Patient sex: F
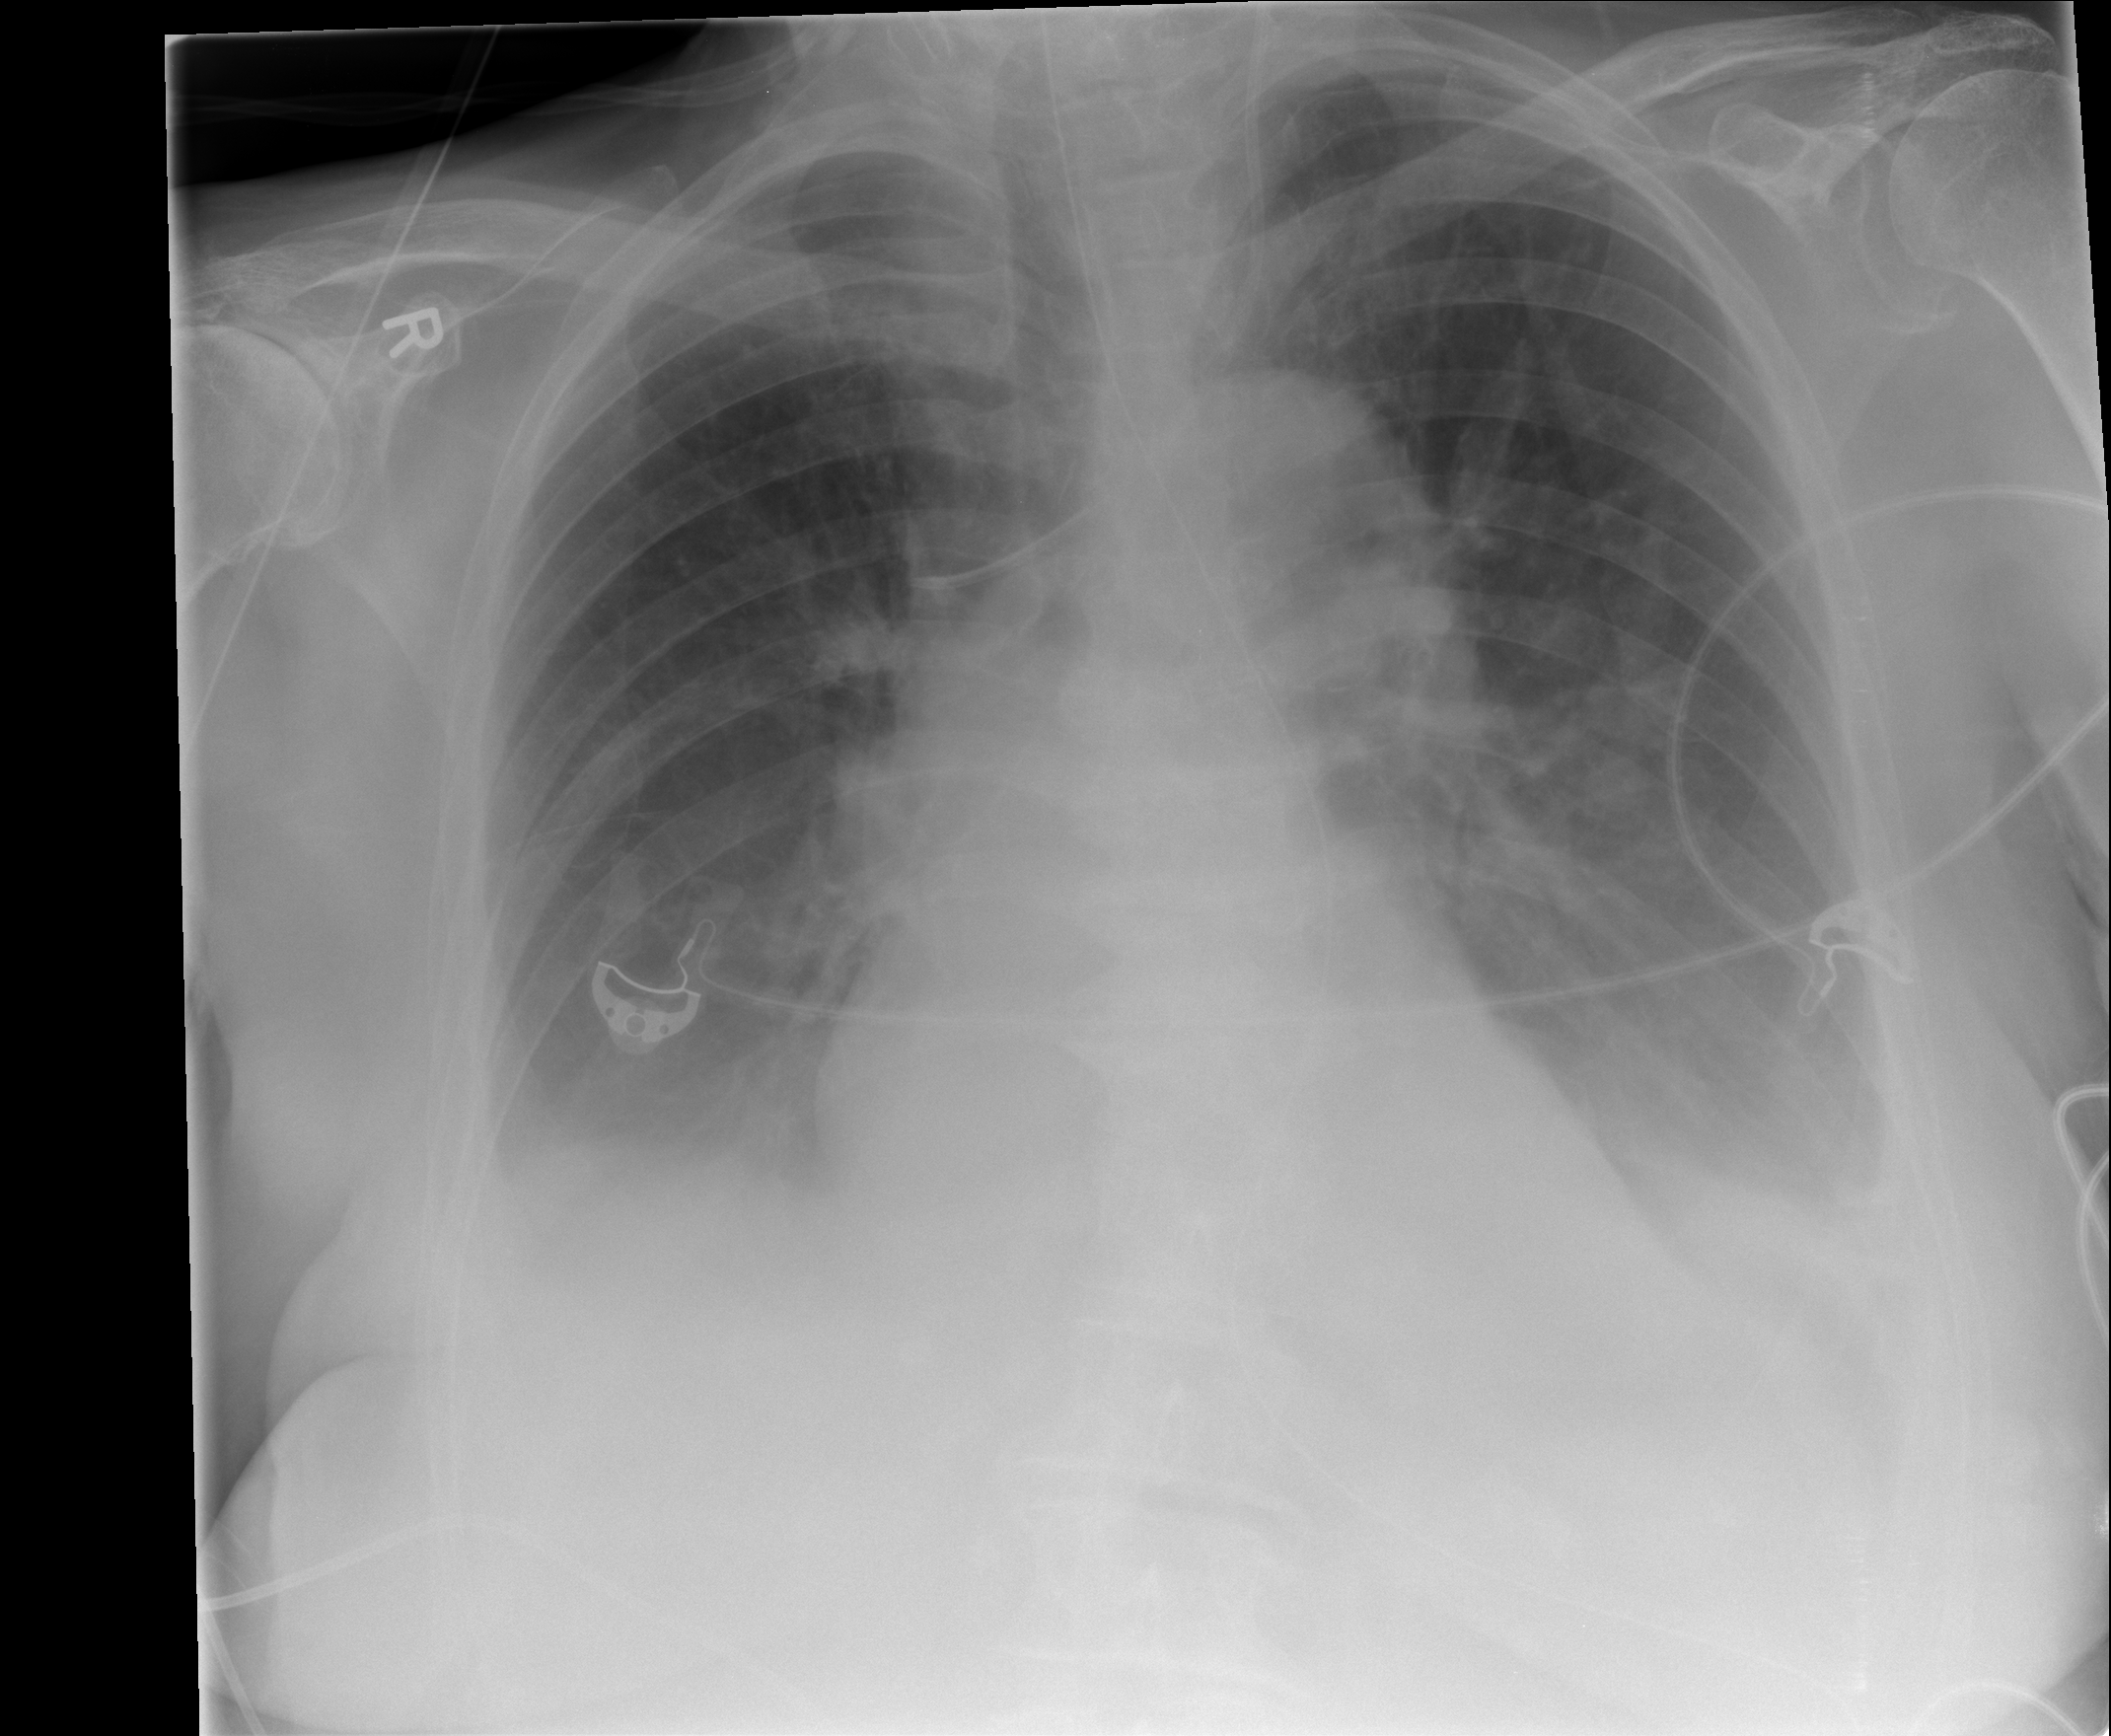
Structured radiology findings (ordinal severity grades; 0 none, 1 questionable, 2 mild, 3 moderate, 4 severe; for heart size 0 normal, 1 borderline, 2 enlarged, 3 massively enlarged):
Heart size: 0
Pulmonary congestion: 2
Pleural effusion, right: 2
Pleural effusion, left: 2
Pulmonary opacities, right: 0
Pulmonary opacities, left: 0
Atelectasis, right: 2
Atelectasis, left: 2